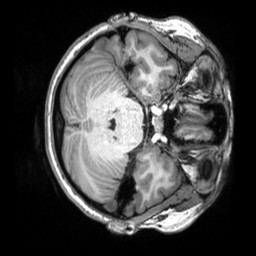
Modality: T1w
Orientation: axial
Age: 24
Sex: female
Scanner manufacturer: siemens
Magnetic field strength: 3 T
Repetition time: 2.5 s
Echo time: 0.00343 s